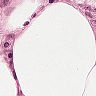
Metastatic tissue present: no